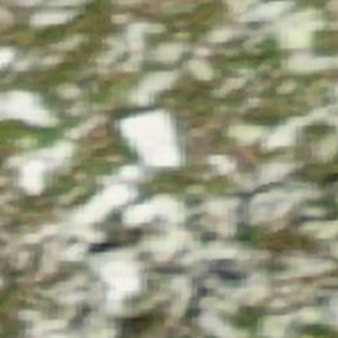
Label: other